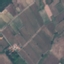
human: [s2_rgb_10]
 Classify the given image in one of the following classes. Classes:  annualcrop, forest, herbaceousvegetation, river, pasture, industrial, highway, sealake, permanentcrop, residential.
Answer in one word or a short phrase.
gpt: PermanentCrop